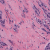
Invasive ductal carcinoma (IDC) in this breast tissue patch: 1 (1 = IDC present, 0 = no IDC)